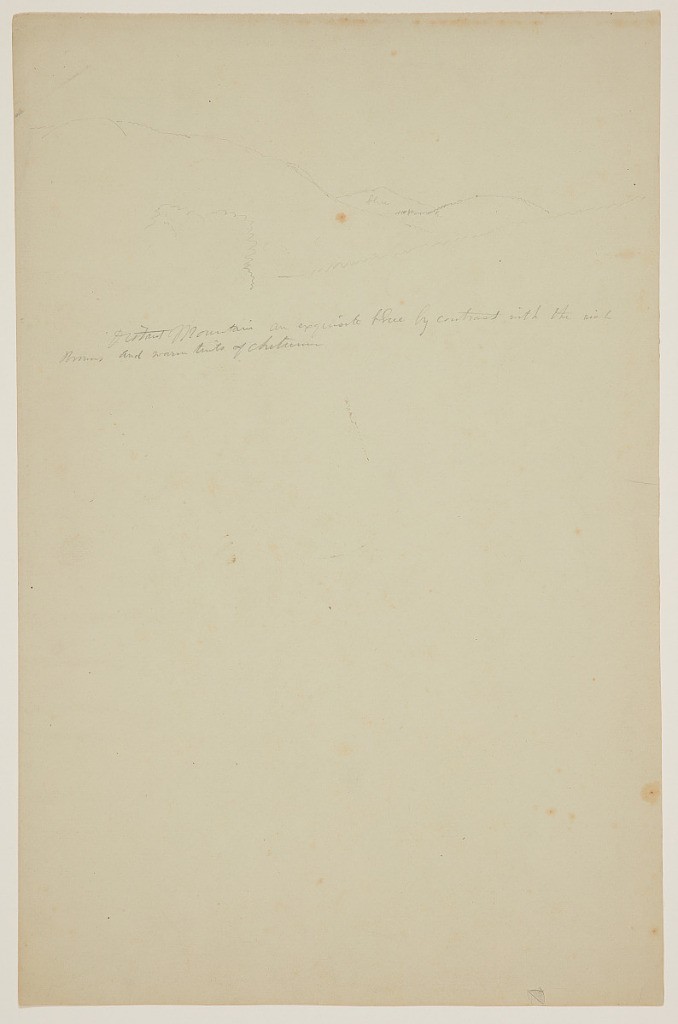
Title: Mountains in Autumn
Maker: Frederic Edwin Church, American, 1826–1900
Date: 1856–1881
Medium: Graphite on off-white wove paper
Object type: Drawing
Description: Landscape sketch of heavily wooded mountain ridges that overlap one another as they extend into the distance, framing a view of a sharp peak in the background. A bush or treetop is loosely rendered in the immediate foreground at center left. The scene takes place in autumn, according to the artist's inscription.